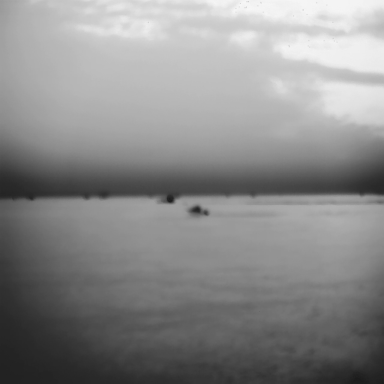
There are four bulk_carriers in the infrared image.